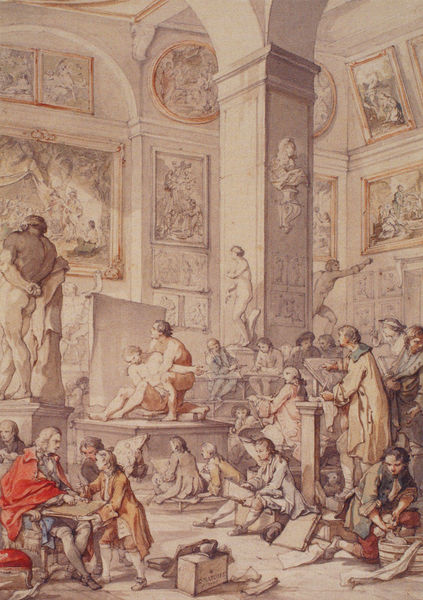
Titel: Life class at the Academie Royale
Institution: London, Courtauld Institute of Art Gallery
Schlagwörter: akt, feder, gemälde, menschen, braun, frankreich, grau, pfeiler, raum, säule, tisch, weiss, zeichnung, rot, wand, halten, rahmen, stein, blatt, skulptur, bilder, papier, modell, lehrer, üben, grafik, saal, figuren, salon, büste, atelier, galerie, halle, wände, tusche, künstler, bleistift, zeichnen, schüler, lernen, akademie, meister, ringen, bildhauer, professor, studenten, skizzieren, maror, zeichensaal, zeichenstunde, lehrstunde, 1700, 1680, stein#, koloßsaal, aktsaal, akademiesaal